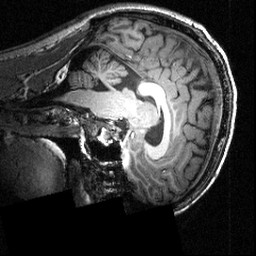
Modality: T1w
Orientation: sagittal
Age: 26
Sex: male
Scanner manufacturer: siemens
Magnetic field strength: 3.951 T
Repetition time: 1.5 s
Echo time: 0.00335 s